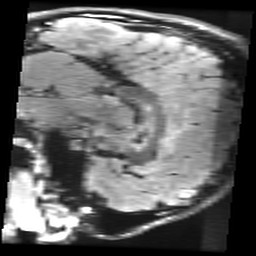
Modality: FLAIR
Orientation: sagittal
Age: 21
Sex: male
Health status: healthy
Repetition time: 12 s
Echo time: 0.09782 s